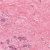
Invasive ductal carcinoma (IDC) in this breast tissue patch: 0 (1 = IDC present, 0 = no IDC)